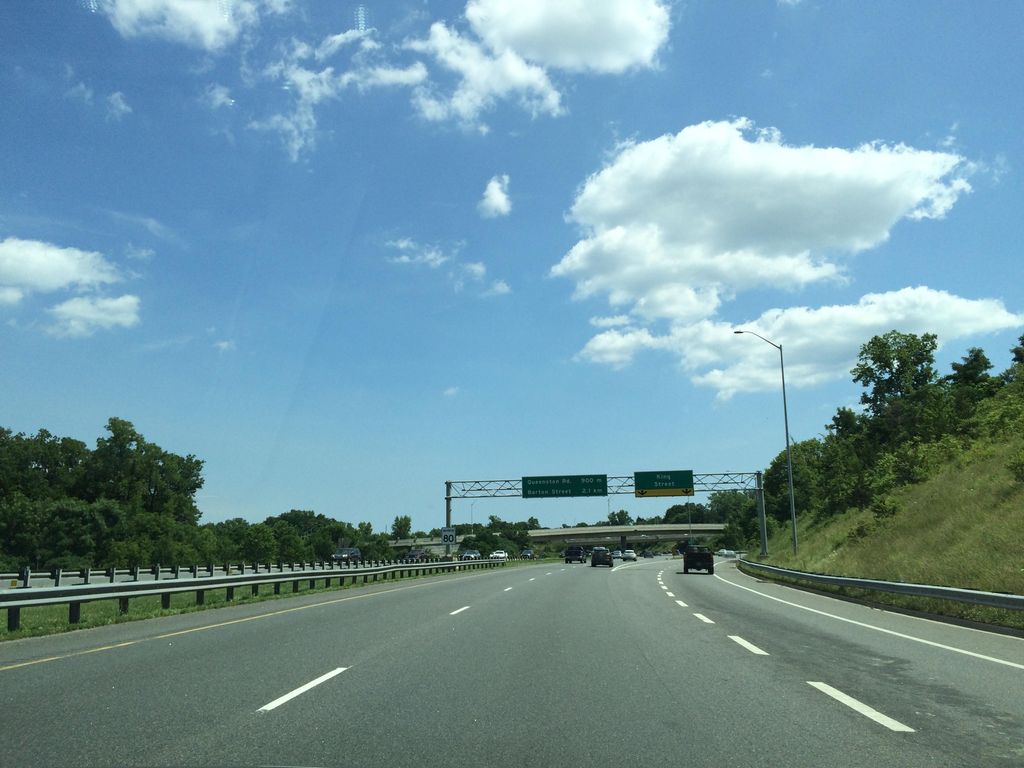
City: hamilton